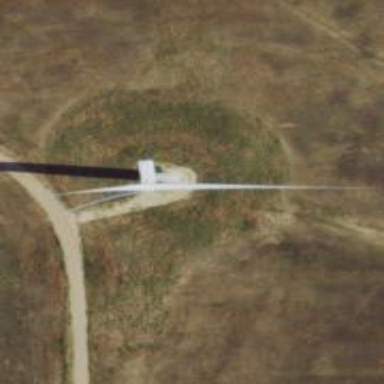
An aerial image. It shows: Wind generator powered by horizontal axis wind turbine.